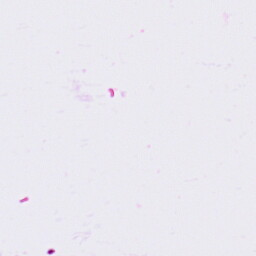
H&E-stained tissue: Lung